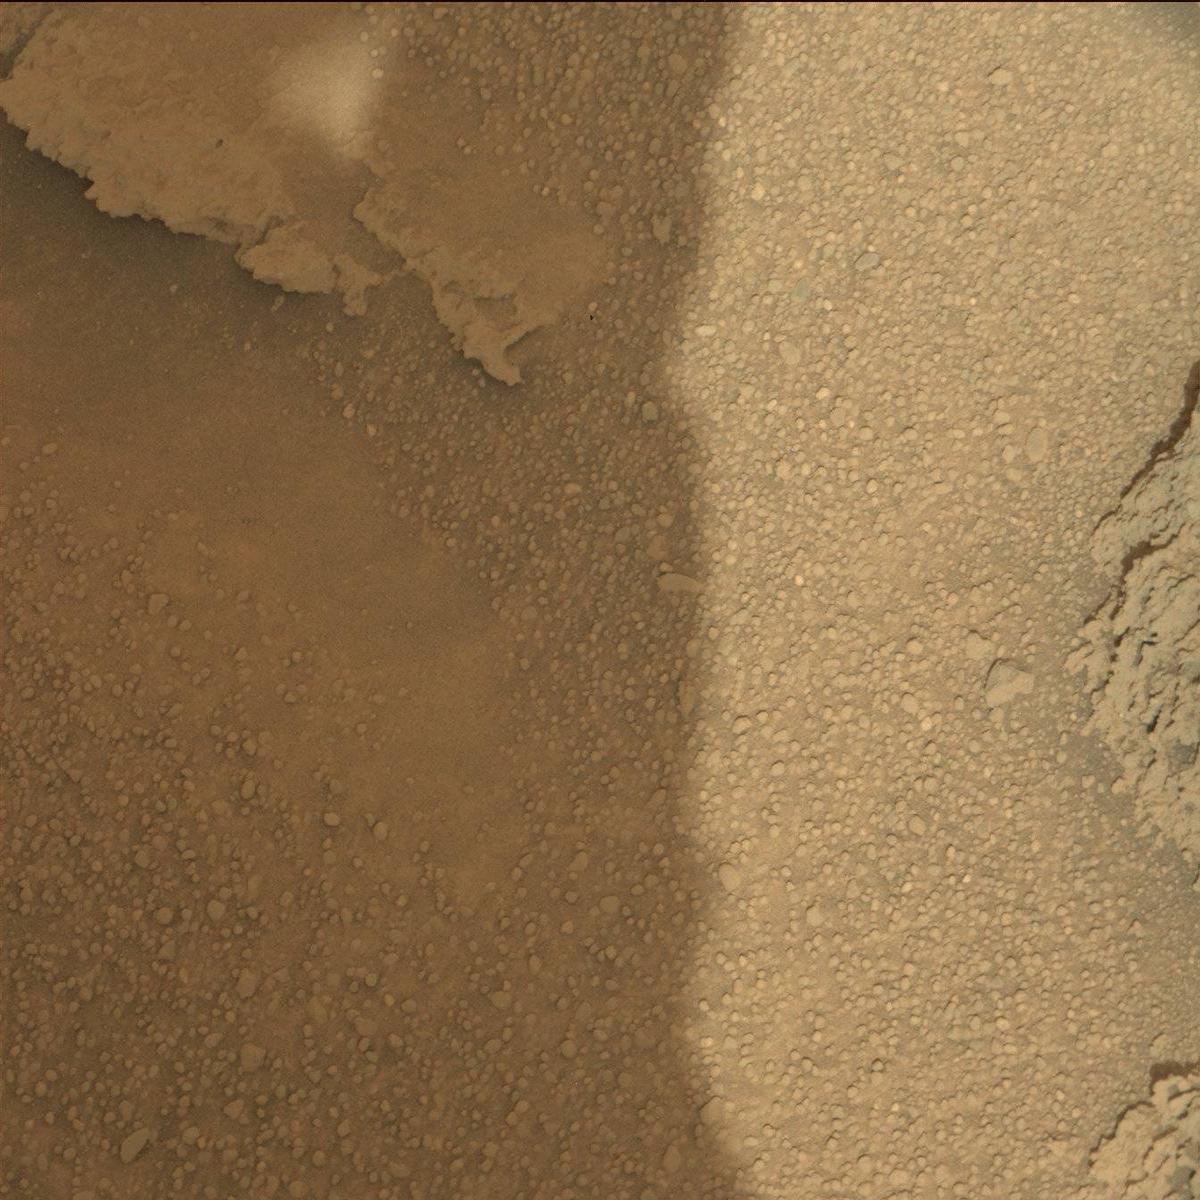
Terrain classes present: Bedrock, Rock, Sand / Soil